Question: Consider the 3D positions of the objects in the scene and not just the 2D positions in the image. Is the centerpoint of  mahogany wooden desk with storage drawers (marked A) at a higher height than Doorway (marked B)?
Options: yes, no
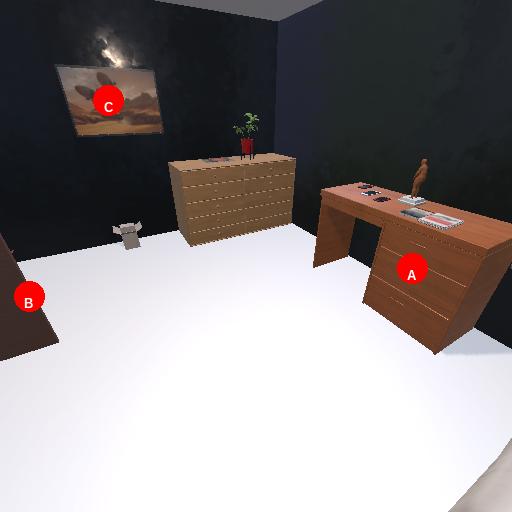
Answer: yes